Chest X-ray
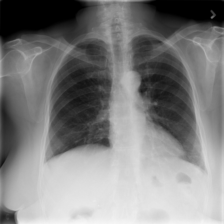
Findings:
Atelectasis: negative
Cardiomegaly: negative
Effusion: negative
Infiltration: negative
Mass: negative
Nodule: negative
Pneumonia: negative
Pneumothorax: positive
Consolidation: negative
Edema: negative
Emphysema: negative
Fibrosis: negative
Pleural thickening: negative
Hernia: negative